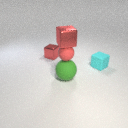
large green rubber sphere below small red rubber sphere